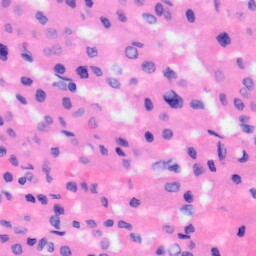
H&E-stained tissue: Liver